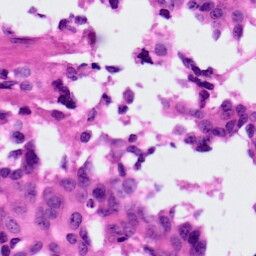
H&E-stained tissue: Ovarian